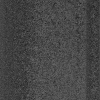
Atmospheric dust classification: dusty